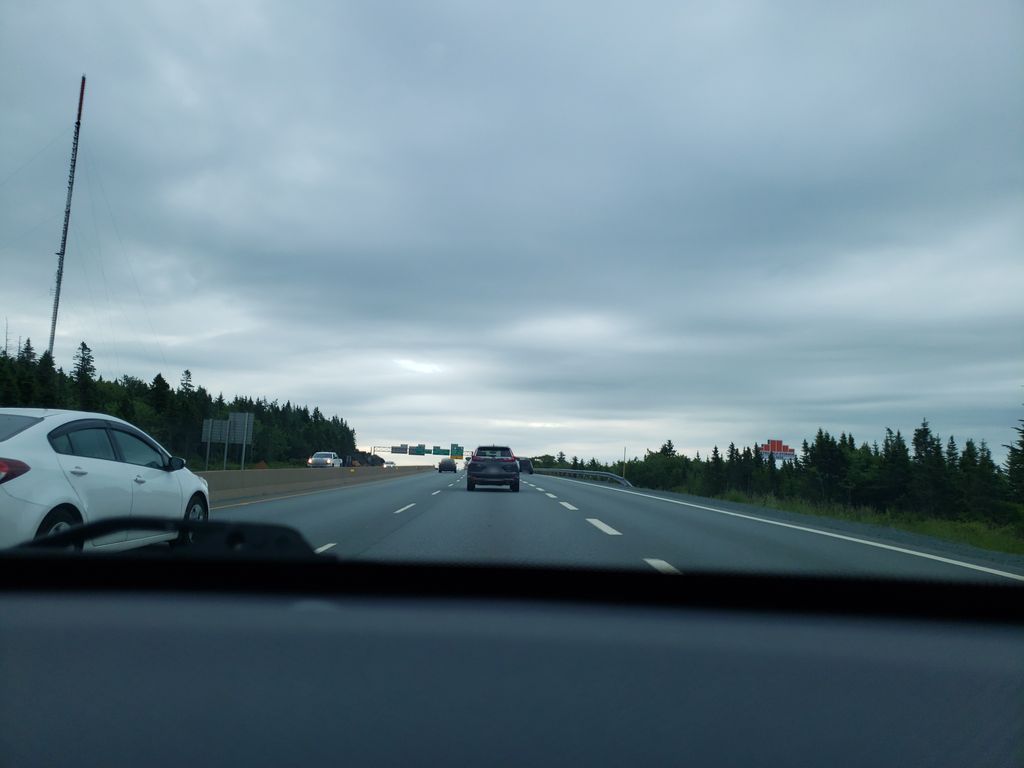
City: halifax